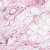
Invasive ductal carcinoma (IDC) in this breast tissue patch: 0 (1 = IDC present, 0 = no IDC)